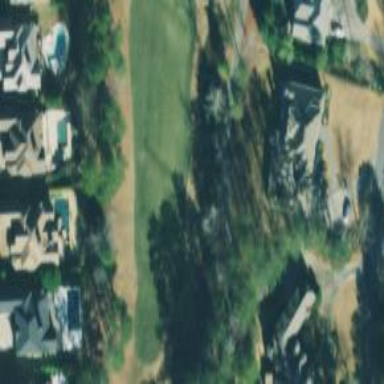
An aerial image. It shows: Water hazard in golf course. The hazard is natural water feature.